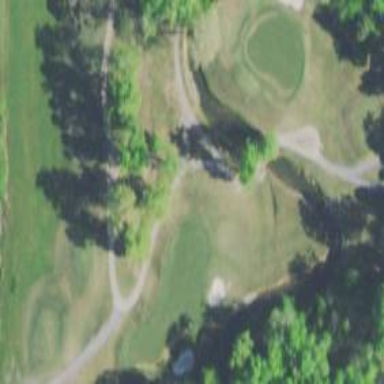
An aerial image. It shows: Golf fairway surrounded by grass.